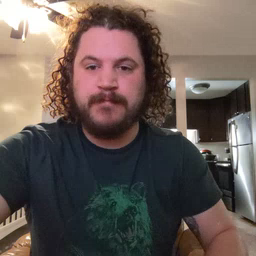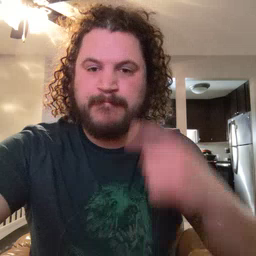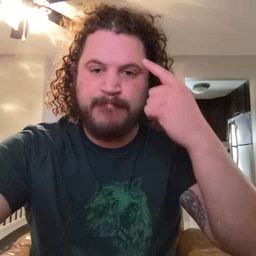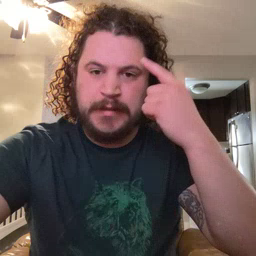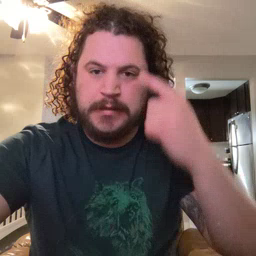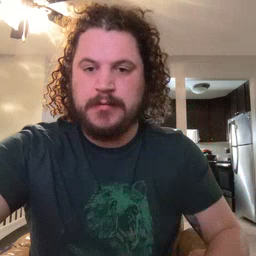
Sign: penny